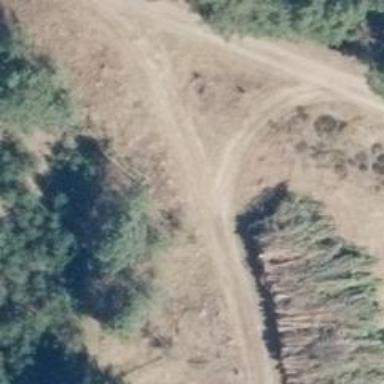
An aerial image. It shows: Dirt track road with grade 4 tracktype.